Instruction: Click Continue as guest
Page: checkout
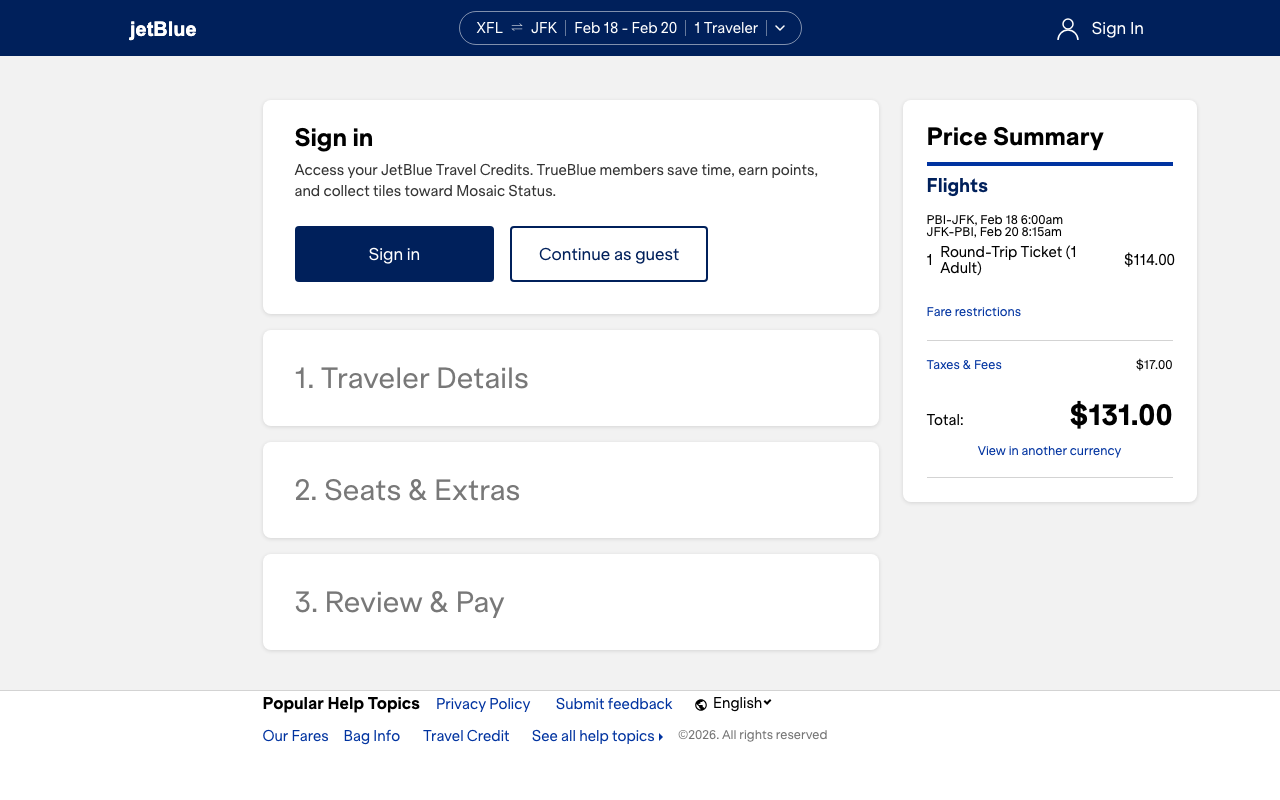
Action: click